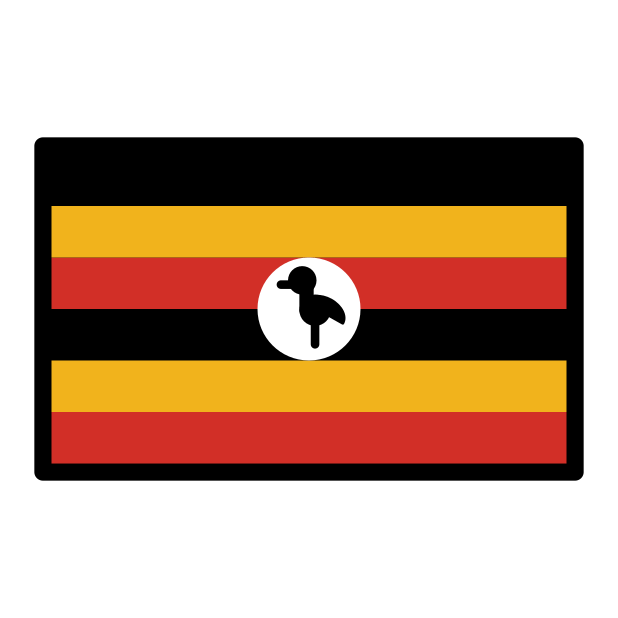
flag: Uganda